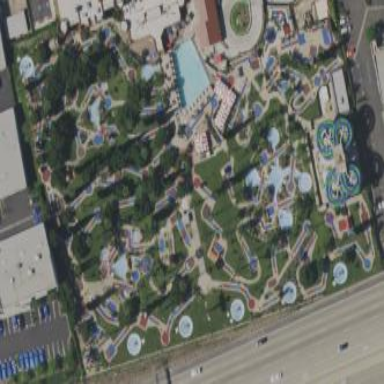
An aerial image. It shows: Miniature golf leisure land.